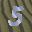
Label: 5